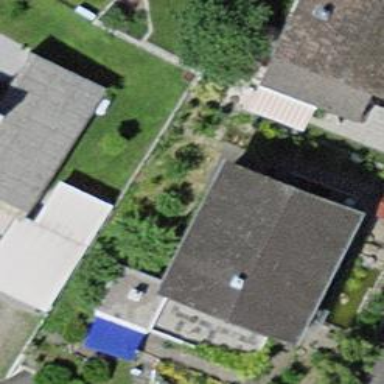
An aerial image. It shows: Building with tiled roof.